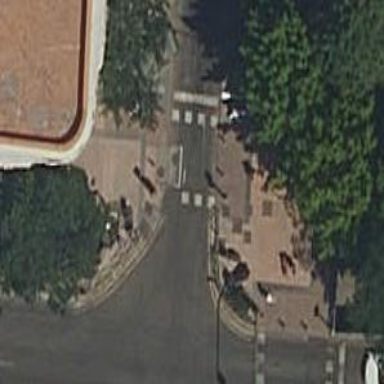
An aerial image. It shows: Crossing with traffic signals.